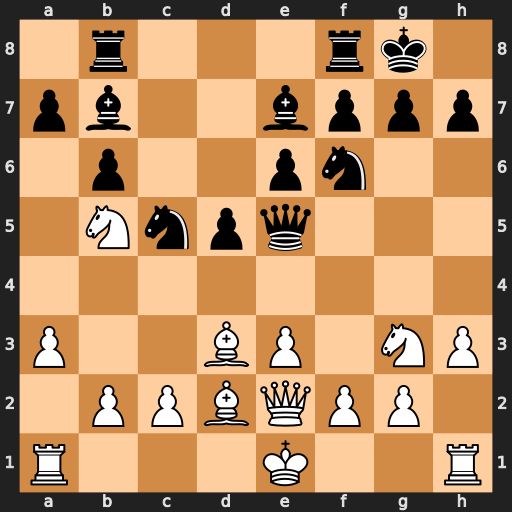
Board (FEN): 1r3rk1/pb2bppp/1p2pn2/1Nnpq3/8/P2BP1NP/1PPBQPP1/R3K2R
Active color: w
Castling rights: KQ
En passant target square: -
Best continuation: f4 Qxb2 Bc3 Nxd3+ Qxd3